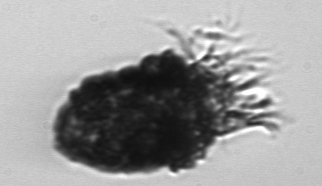
Label: Stenosemella_pacifica